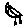
Label: bird